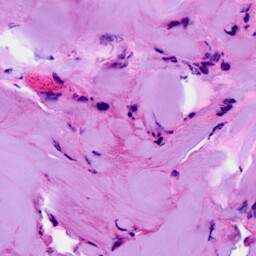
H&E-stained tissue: Breast